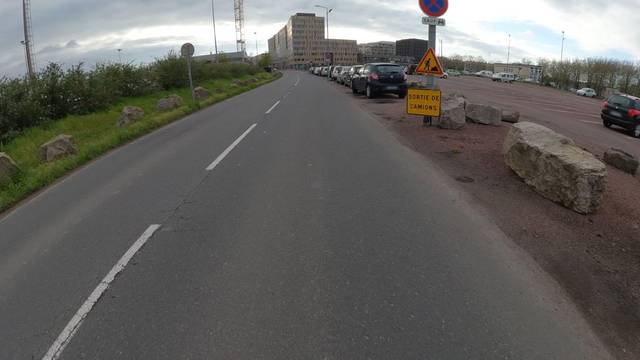
Region: France
Coordinates: 49.178, -0.3457